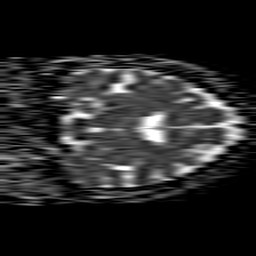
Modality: ADC
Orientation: coronal
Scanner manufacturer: philips
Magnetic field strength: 1.5 T
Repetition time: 4.6 s
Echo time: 0.08517 s